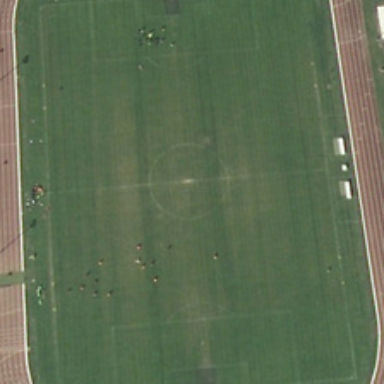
Many people are in a playground .